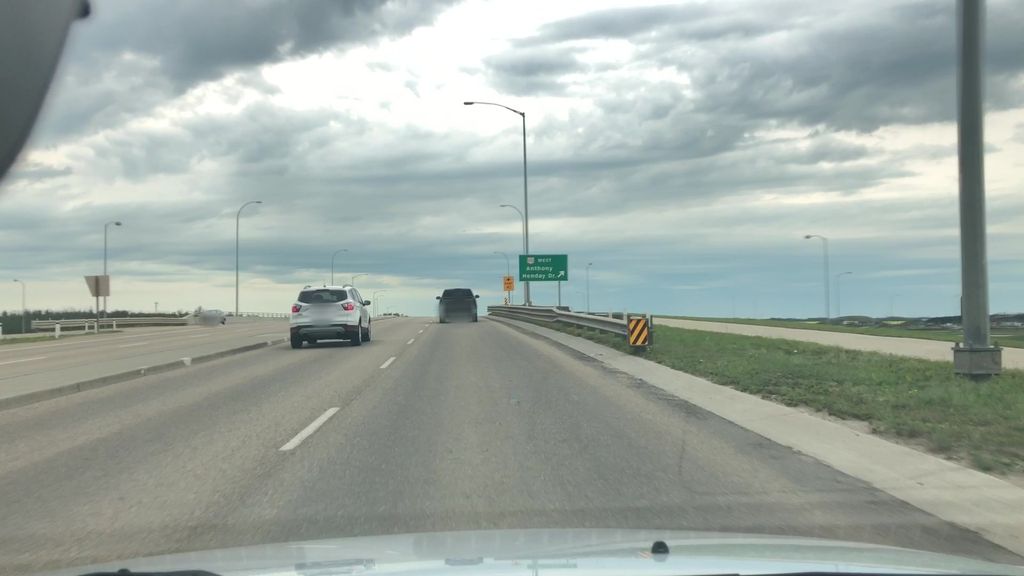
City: edmonton